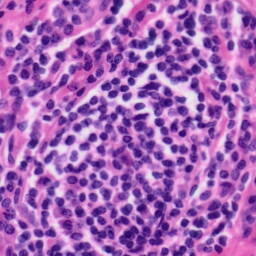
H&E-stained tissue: Tonsil